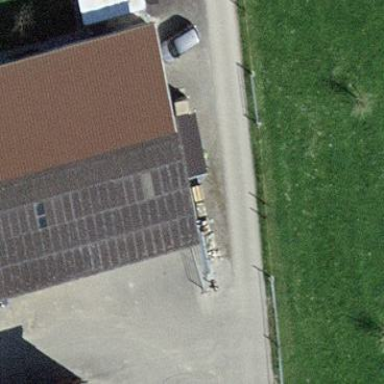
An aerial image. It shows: Shed building.